Field crop: maize
Growth stage: 2
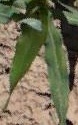
Species: maize